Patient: sex M, age 64
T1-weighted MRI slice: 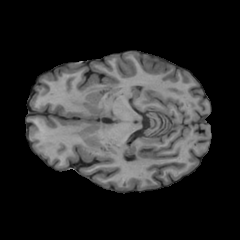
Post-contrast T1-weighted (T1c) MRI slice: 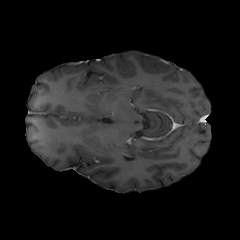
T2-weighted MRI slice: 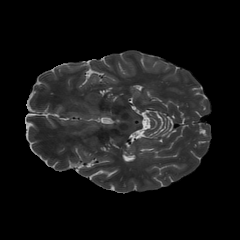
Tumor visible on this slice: no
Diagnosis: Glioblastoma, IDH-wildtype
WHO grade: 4